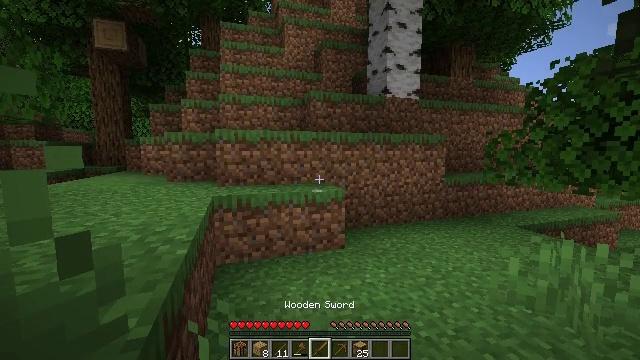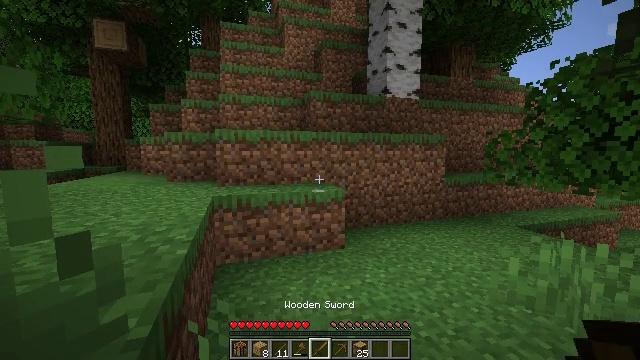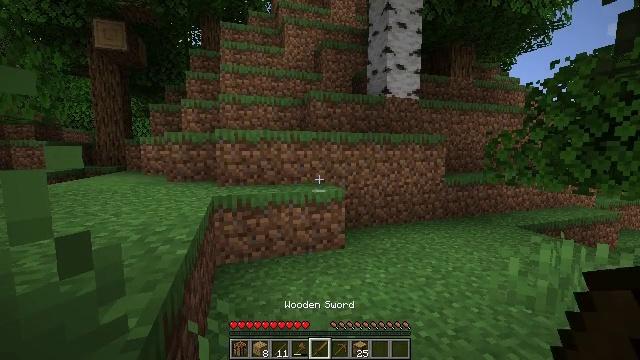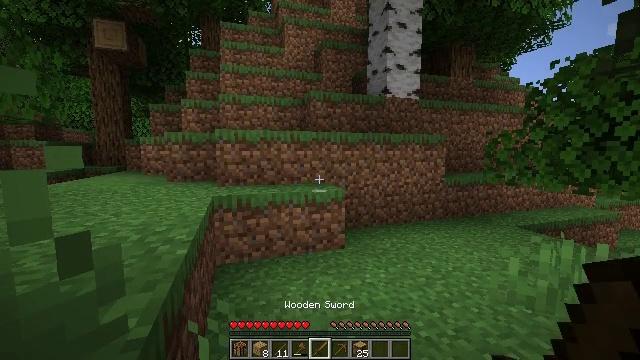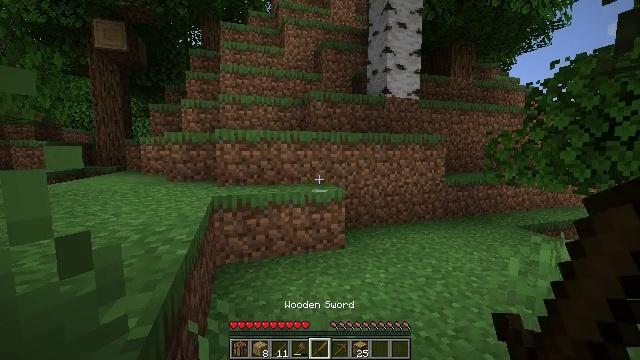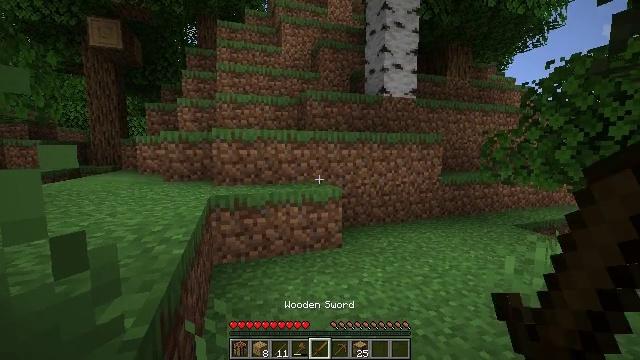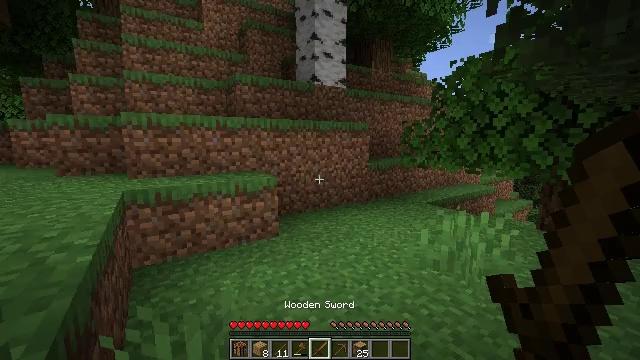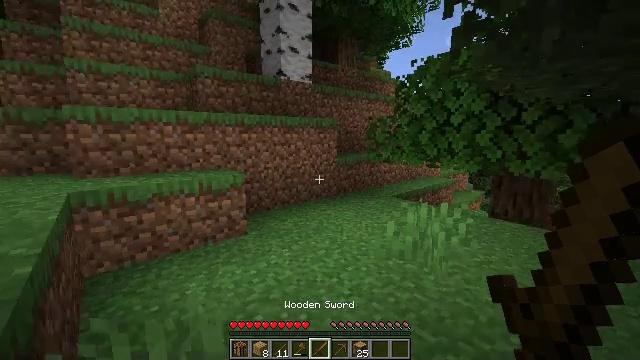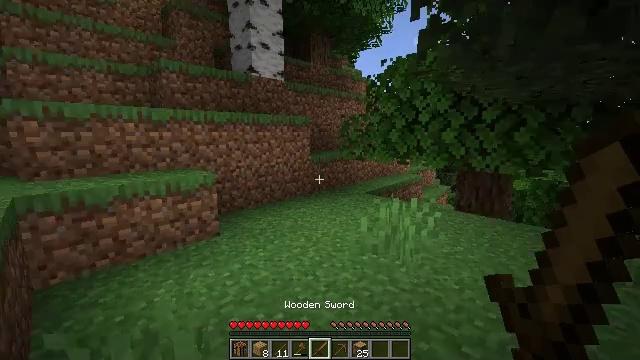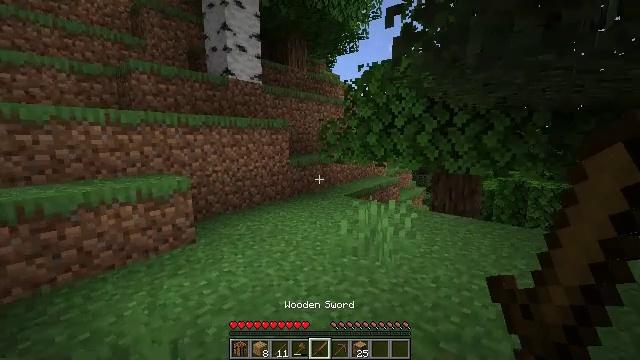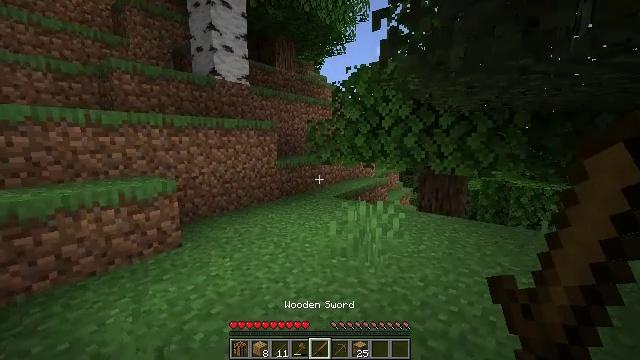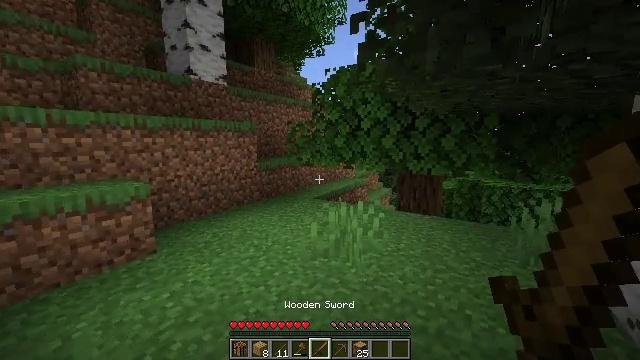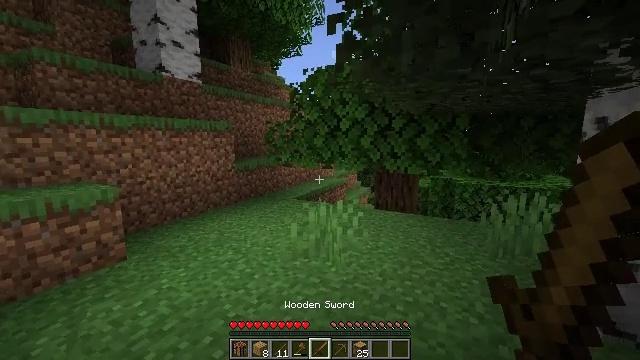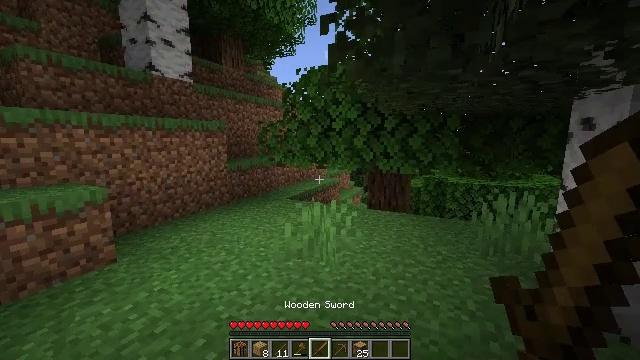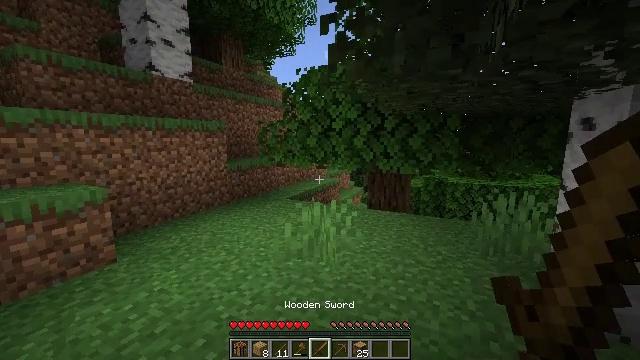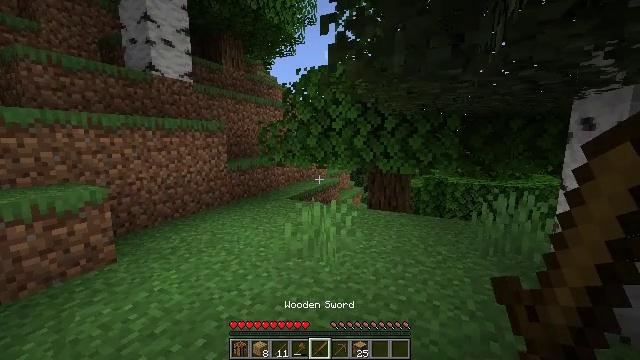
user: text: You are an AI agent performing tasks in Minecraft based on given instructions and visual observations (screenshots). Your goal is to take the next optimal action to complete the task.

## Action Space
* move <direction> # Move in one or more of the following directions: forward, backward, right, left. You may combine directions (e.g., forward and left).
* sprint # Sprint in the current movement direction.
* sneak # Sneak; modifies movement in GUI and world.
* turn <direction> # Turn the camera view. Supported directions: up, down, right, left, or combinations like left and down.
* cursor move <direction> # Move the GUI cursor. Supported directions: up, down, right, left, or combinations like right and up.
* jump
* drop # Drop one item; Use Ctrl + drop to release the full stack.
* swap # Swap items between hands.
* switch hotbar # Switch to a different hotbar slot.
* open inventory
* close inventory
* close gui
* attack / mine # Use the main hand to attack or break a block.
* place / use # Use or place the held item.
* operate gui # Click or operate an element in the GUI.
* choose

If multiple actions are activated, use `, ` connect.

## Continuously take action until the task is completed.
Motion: motion action
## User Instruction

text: Gather the rose bush by attacking it.
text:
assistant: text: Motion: no_op
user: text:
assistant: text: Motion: no_op
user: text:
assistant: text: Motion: no_op
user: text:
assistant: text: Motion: no_op
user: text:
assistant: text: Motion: no_op
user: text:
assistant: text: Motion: turn right and down
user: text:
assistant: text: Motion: turn right
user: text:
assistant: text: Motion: turn right
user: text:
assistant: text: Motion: turn right
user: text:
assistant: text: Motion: turn right
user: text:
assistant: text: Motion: turn right
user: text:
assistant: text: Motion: turn right
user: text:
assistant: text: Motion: turn right
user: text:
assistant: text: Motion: no_op
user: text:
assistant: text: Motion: no_op
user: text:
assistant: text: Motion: no_op
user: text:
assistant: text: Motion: no_op
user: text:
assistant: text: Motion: no_op
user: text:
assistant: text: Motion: no_op
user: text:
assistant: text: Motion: no_op
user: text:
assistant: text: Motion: no_op
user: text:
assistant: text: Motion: no_op
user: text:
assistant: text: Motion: no_op
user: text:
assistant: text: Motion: no_op
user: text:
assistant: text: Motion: no_op
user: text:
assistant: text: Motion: no_op
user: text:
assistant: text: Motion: no_op
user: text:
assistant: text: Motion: no_op
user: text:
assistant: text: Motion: no_op
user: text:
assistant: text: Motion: no_op